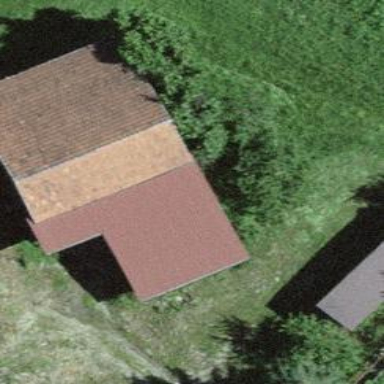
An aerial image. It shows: Rural barn.